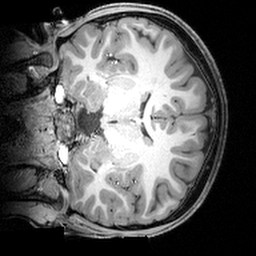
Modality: T1w
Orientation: coronal
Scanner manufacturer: siemens
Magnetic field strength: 3 T
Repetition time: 1.9 s
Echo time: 0.00397 s